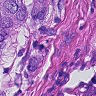
Metastatic tissue present: yes